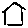
Label: house